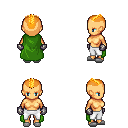
a pixel art fantasy rpg character, female body template, human, tanned skin, green cape, white pants, light blonde short mohawk hairstyle, metal gloves, white slippers, four views (front, back, left, right), 2x2 character sprite sheet, small pixel art, hard edges, no anti-aliasing